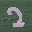
Label: 2